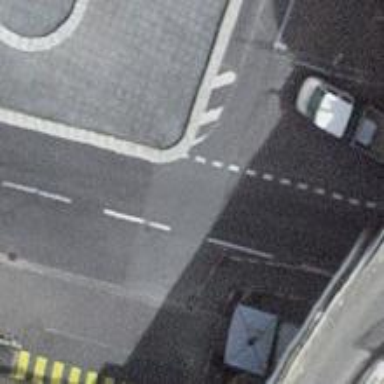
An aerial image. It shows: Road with traffic signals.